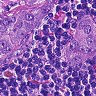
Metastatic tissue present: yes